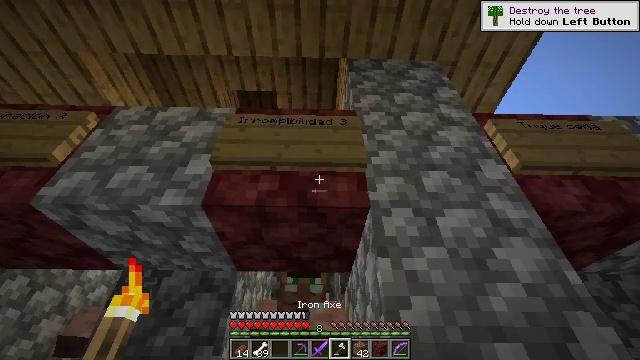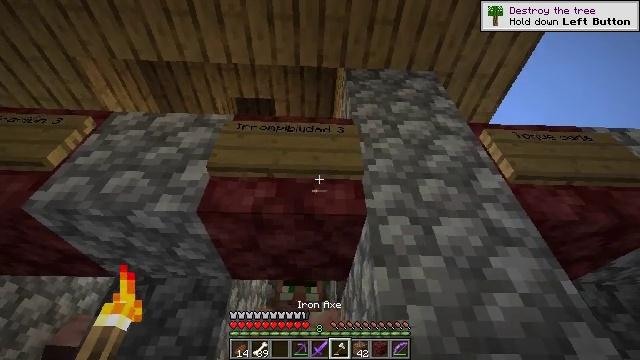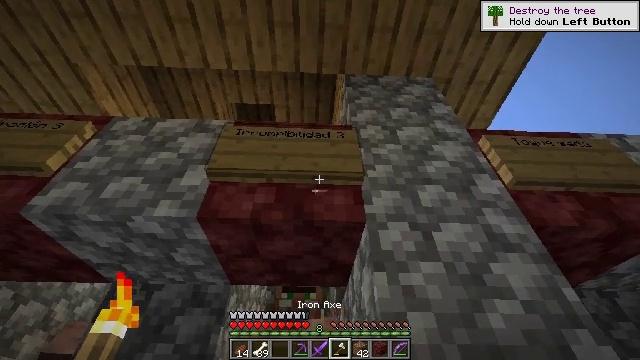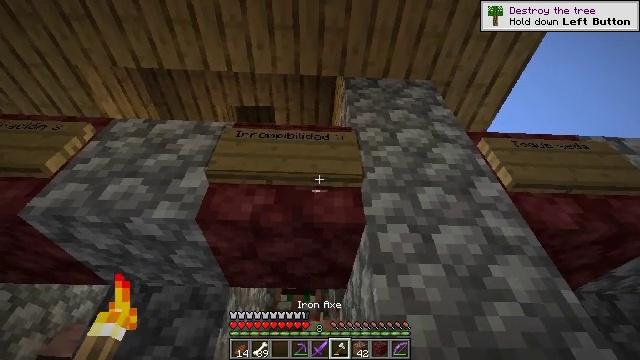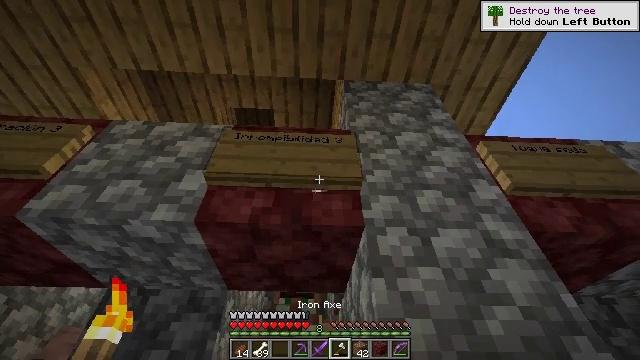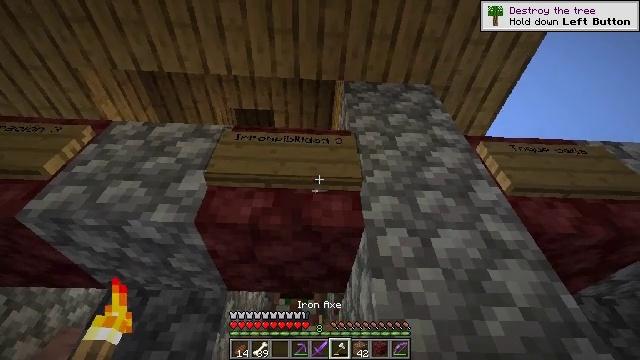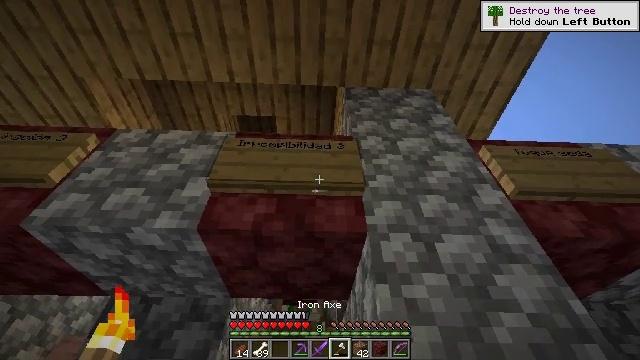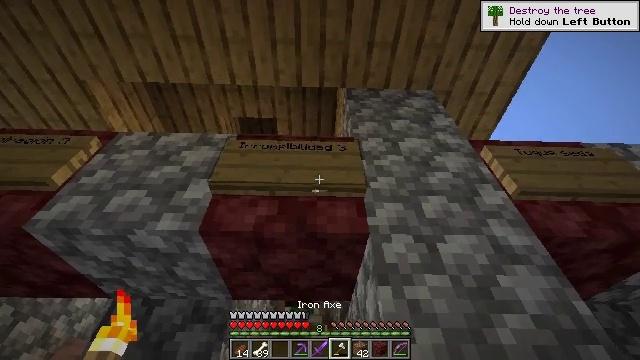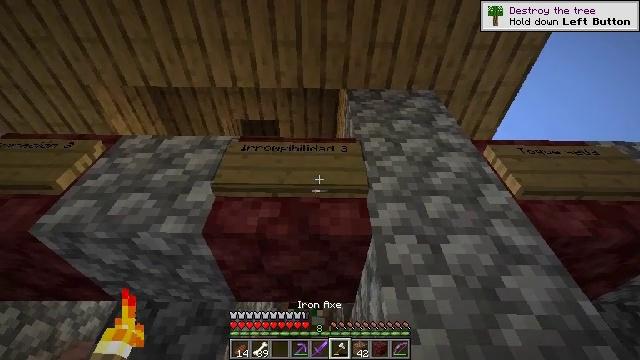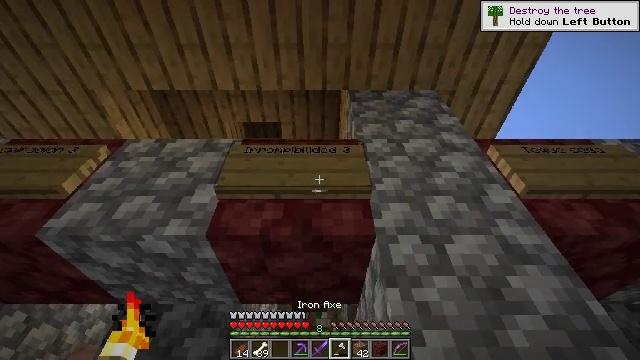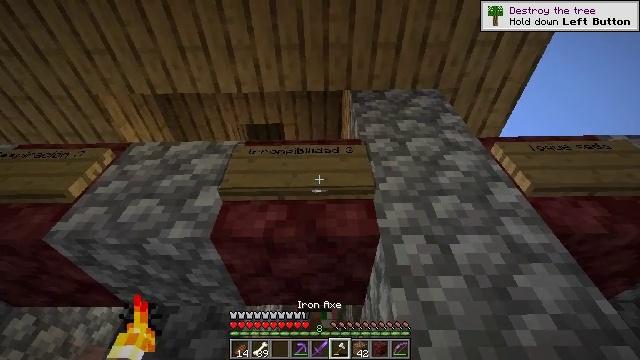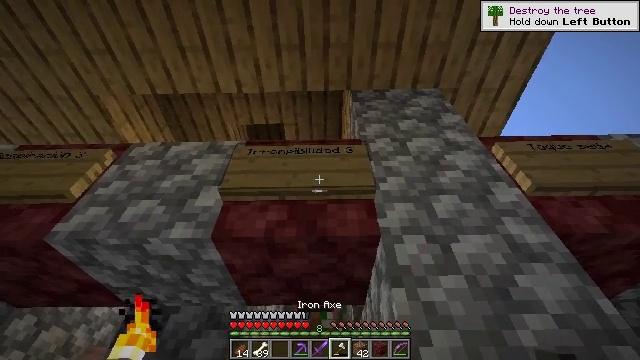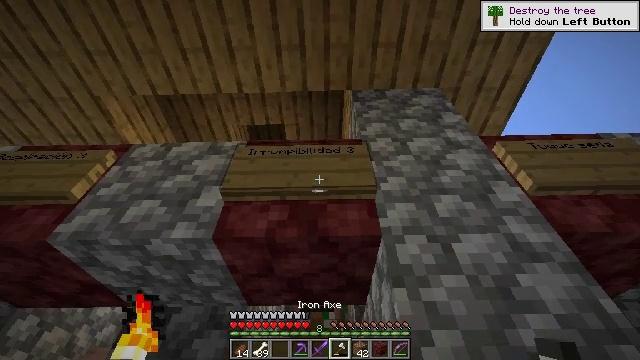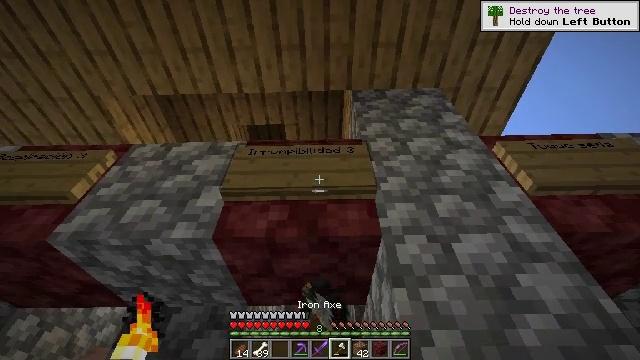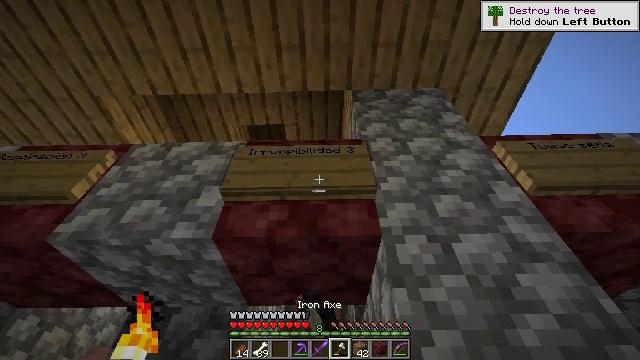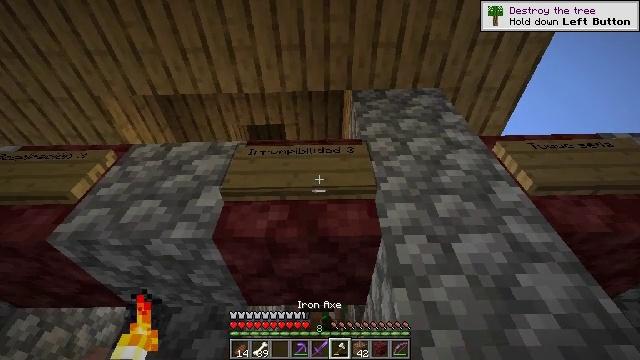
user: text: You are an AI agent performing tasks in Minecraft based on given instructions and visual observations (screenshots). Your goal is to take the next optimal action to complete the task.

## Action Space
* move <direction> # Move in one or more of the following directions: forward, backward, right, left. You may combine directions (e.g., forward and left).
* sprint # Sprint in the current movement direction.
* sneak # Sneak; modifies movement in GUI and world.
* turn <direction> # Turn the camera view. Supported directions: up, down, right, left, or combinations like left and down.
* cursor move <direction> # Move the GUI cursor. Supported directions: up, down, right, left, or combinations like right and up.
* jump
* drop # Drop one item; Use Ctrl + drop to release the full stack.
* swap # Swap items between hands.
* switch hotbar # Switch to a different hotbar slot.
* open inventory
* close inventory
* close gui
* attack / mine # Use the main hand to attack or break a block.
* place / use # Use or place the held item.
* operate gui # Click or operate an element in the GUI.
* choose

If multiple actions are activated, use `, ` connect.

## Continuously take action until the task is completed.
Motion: motion action
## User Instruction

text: Take down the oak wall sign.
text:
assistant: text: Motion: turn up
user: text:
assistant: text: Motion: turn up
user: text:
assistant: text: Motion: no_op
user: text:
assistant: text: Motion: no_op
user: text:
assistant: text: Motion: no_op
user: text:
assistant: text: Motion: turn up
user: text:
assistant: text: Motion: no_op
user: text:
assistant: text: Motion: no_op
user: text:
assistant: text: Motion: no_op
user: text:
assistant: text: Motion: turn left
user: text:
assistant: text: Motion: no_op
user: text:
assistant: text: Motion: attack / mine
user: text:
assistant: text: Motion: attack / mine
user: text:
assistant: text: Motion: attack / mine
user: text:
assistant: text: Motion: attack / mine
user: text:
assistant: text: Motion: attack / mine
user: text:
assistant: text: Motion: attack / mine
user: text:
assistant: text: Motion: attack / mine
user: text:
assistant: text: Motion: attack / mine
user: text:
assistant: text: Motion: attack / mine
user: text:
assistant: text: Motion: attack / mine
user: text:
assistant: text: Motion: attack / mine
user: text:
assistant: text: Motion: attack / mine
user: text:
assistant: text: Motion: attack / mine
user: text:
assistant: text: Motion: attack / mine
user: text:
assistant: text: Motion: attack / mine
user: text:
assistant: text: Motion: no_op